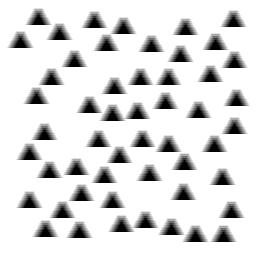
Squares: 0
Triangles: 52
Stars: 0
Total shapes: 52